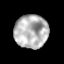
Tissue: prostate
Cell type: T cells
Senescence score: 0.3561
Nuclear area (px): 1091
Mean DAPI intensity: 181.83